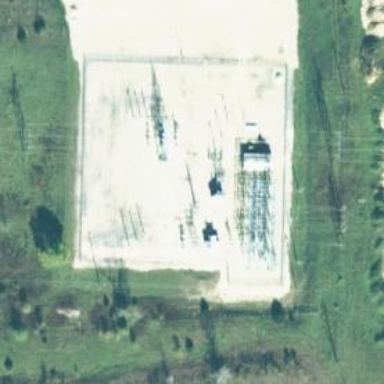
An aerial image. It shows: Triple tower power structure.